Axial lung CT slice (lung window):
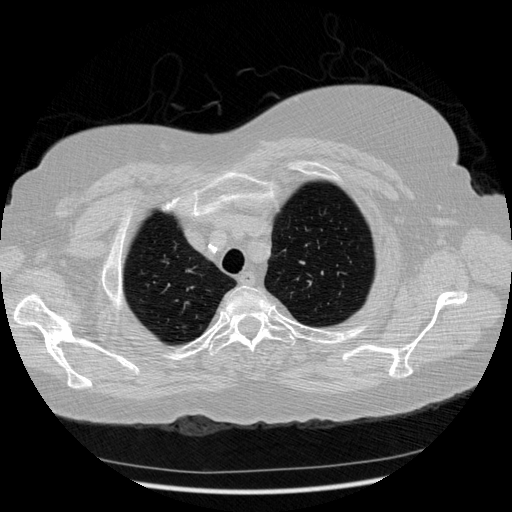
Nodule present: no